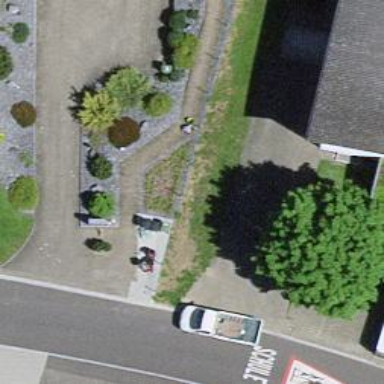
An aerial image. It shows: Footway.